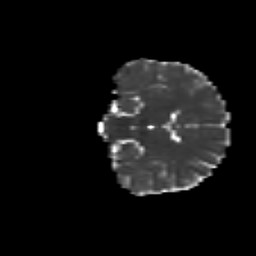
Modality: MD
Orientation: coronal
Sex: female
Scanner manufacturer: siemens
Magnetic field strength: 3 T
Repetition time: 5 s
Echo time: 0.071 s